Question: I've searched here and googled for hours, but have yet to find a solution to this problem... Basically, I have a giant list of icons that once each list item is hovered, it expands to reveal the textual name of the item. However, upon animating the width, the entire document is forced to reflow.
Is there any way around this? I've tried every combination of jQuery and css I can think of to no avail. I've attempted adding absolute positioning (relative to the parent UL) once hovered with positions based on jQuery position()... However, that doesn't work as I had hoped.
I'd really like to be able to hover each icon, have it expand to show the text, but rather than reflowing the rest of the content, simply act as if it is in a fixed position and therefor not interacting with the rest of the content layout.
Here's the animation bit:
'''
$('.service-generator li').hover(function() {
var labelWidth = $(this).children('label').width() + 41;
$(this).animate({width: labelWidth + 'px'}, 180);
},
function() {
$(this).animate({width: '35px'}, 180);
});
'''
Also, I suppose a view of the actual markup might be helpful, so here you go:
'''
<ul class="service-generator">
<li id="[service-name]" class="full-service-wrapper photo">
<label class="icon-name" for="[service-name]-checkbox">[service-name]</label>
<div class="icon-wrapper">
<input type="checkbox" checked="checked" name="[service-name]" id="[service-name]-checkbox"><img alt="[service-name]" title="[service-name]" src="[service-name].ico">
</div>
</li>
</ul>
'''
And here's an image displaying the result:

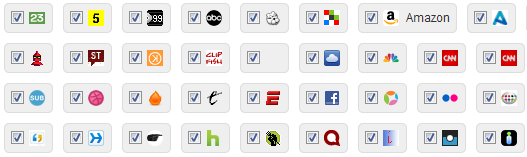
Answer: The way to do this is by having your gray rounded border div containers be positioned absolute within the li tags with position relative. Then, you adjust the width of the absolutely positioned gray border div as they hover. You'll also likely to need to adjust z-indexes as well on mouseover/mouseout to control overlapping.